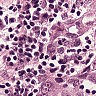
Metastatic tissue present: yes